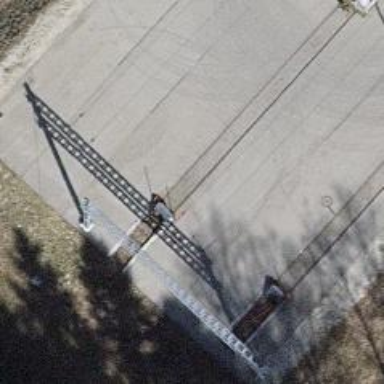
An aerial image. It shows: Railway buffer stop.